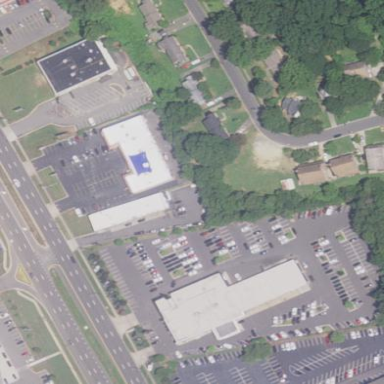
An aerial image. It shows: Retail area.